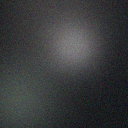
Screen state: off